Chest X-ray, PA view. Patient: 51 years old, sex M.
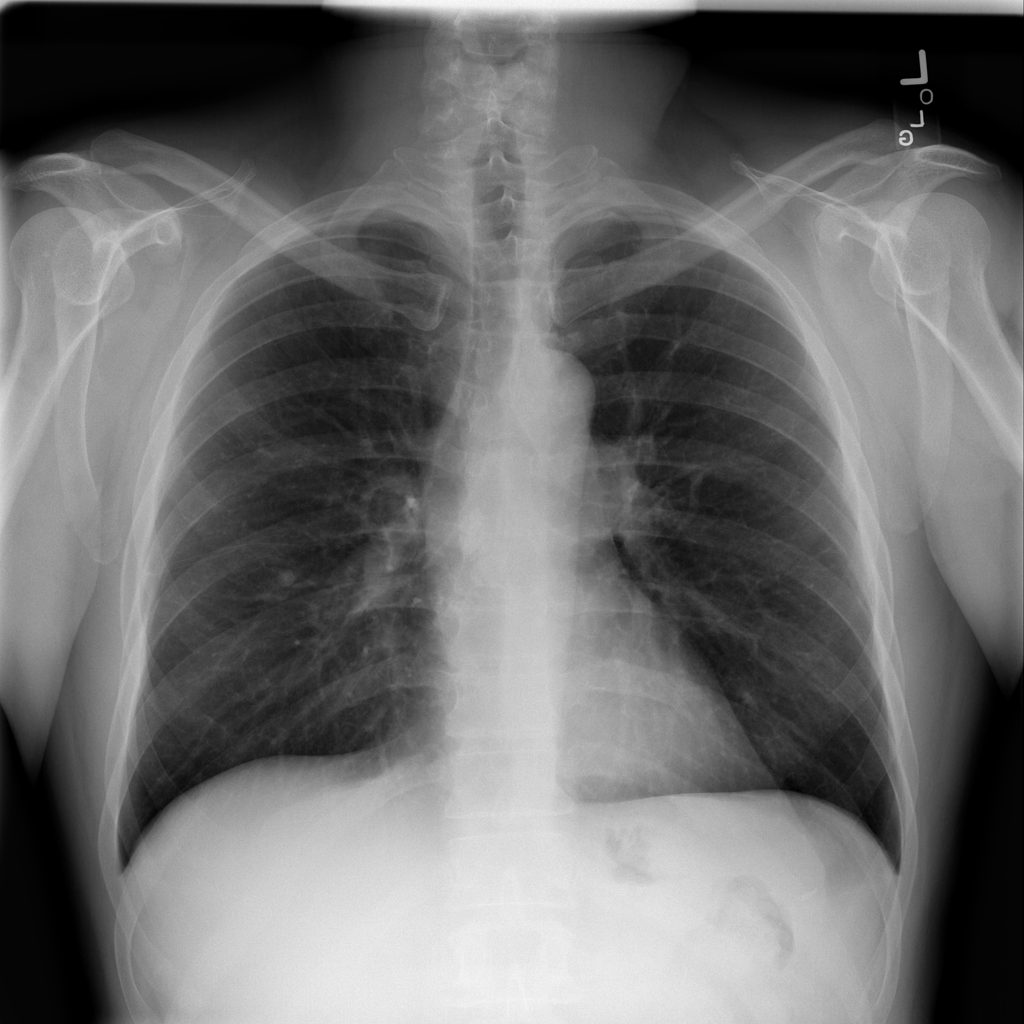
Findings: No Finding